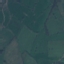
Land use / land cover: Pasture